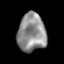
Tissue: skin
Cell type: Epithelial cells
Senescence score: 0.2359
Nuclear area (px): 1052
Mean DAPI intensity: 142.631